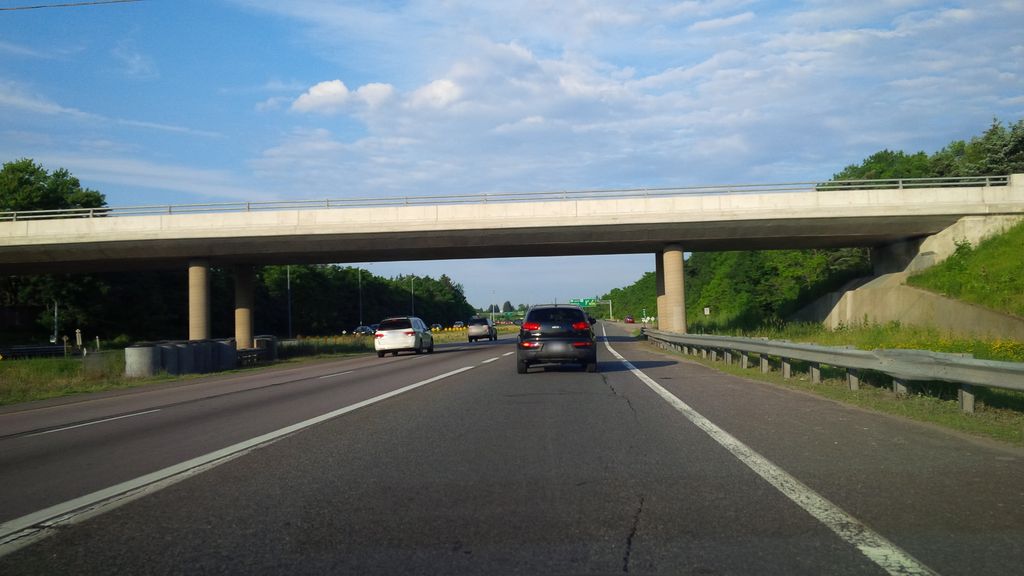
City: hamilton